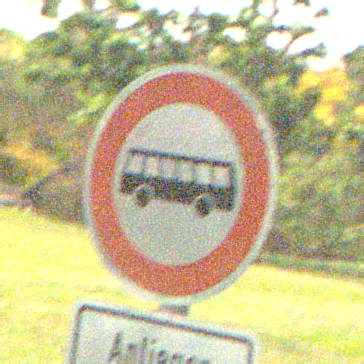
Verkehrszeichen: VerbotKraftomnibusse
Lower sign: PersonengruppenFrei2
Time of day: Night
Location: Outdoor (Nature)
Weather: Clear
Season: NotSpecified
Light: Natural